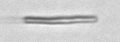
Label: fiber